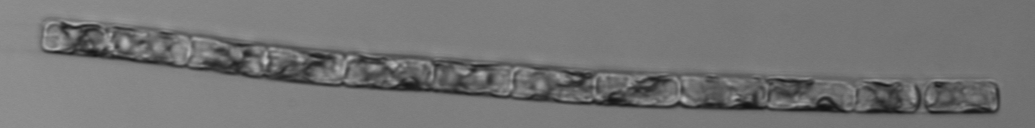
Label: Guinardia_delicatula